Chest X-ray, AP view. Patient: 31 years old, sex M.
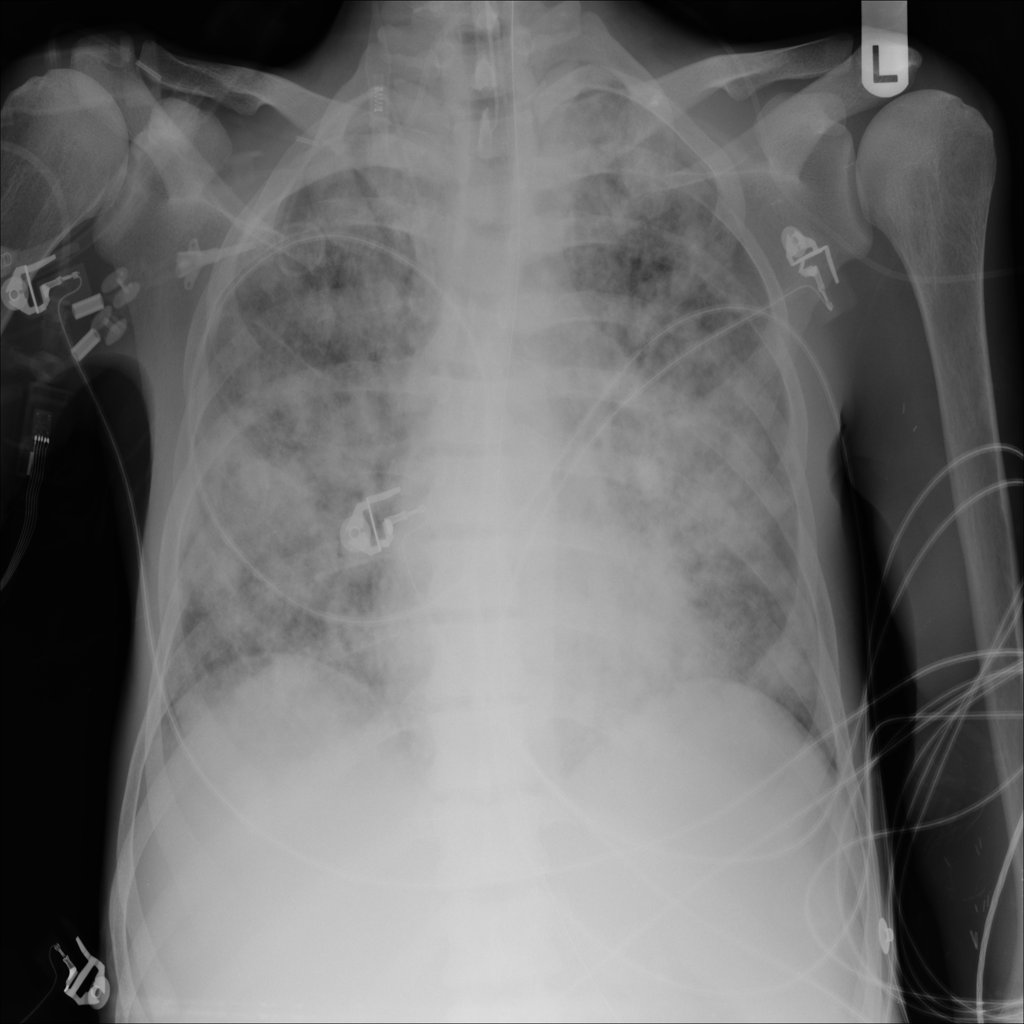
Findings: No Finding